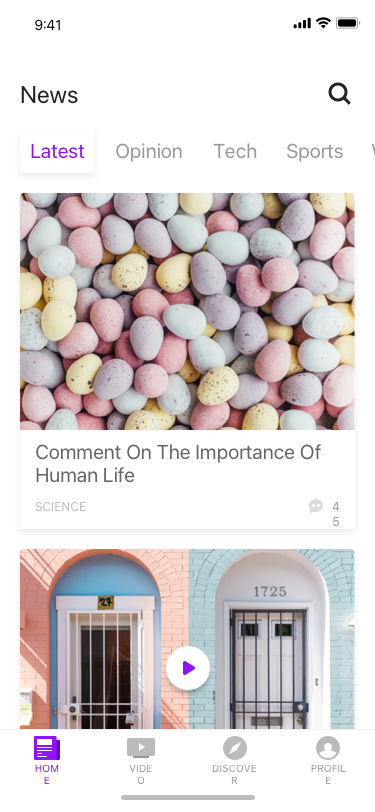
Text in this UI design:
News
Latest
Opinion
Tech
Sports
World
Comment On The Importance Of Human Life
SCIENCE
45
Comment On The Importance Of Human Life